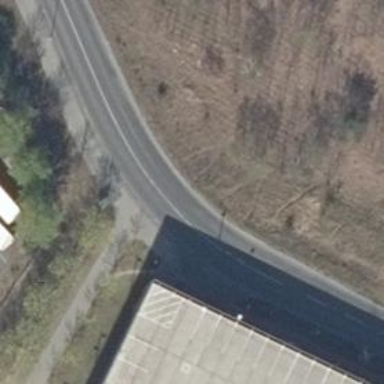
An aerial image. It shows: Service road with asphalt surface. There is sidewalk on the left side.